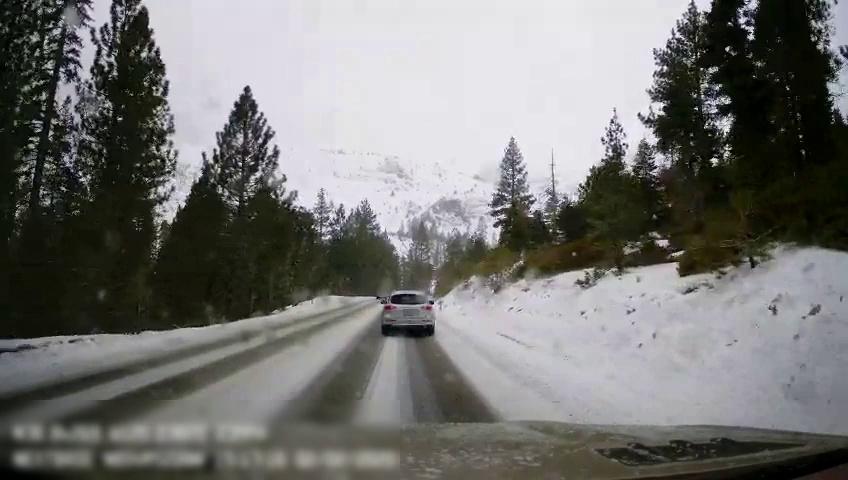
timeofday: Day
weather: Snowy
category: Drivable Space
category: Vehicles | SUV
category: Vehicles | Car